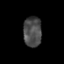
Tissue: prostate
Cell type: T cells
Senescence score: 0.3459
Nuclear area (px): 538
Mean DAPI intensity: 75.017